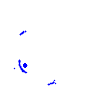
Particle: electron